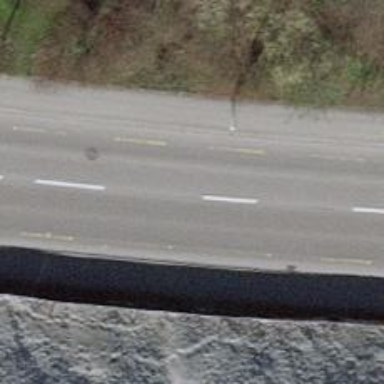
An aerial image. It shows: Primary highway with cycle lane having soft surface separate from the sidewalk. The surface of the road is asphalt.